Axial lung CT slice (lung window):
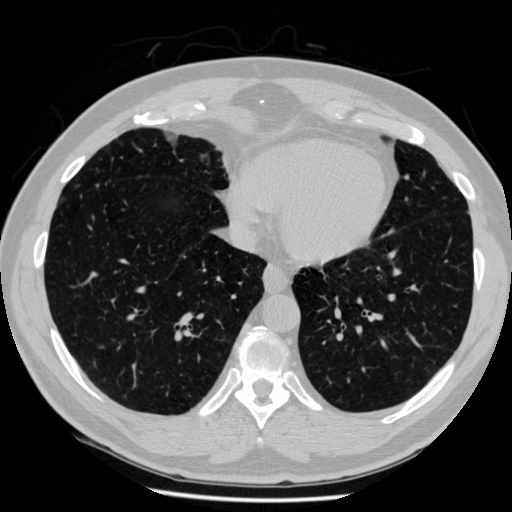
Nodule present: no